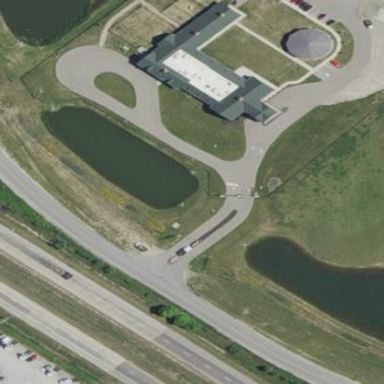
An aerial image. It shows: Veterinary facility.